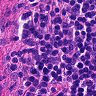
Metastatic tissue present: no